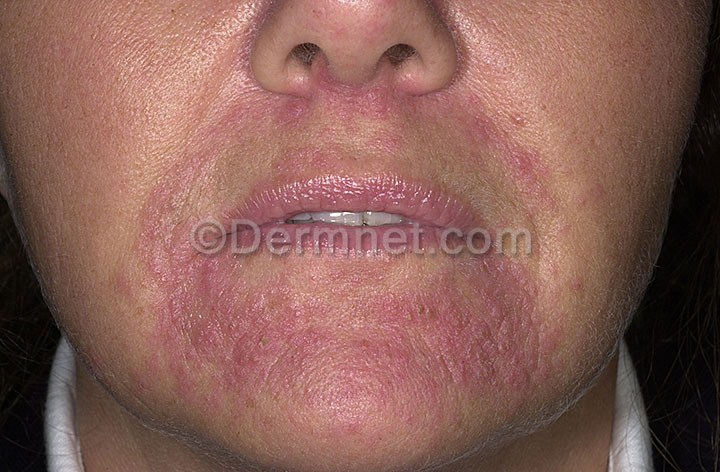
Disease: Acne and Rosacea Photos